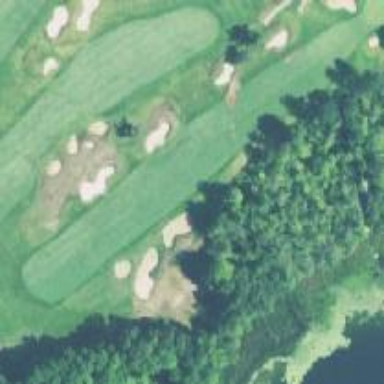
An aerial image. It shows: Area with grass used as rough in golf course.